Interaction volume radius: 10 \u00c5
Interaction volume height: 20 \u00c5
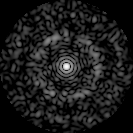
Disorder parameter: 0.8338